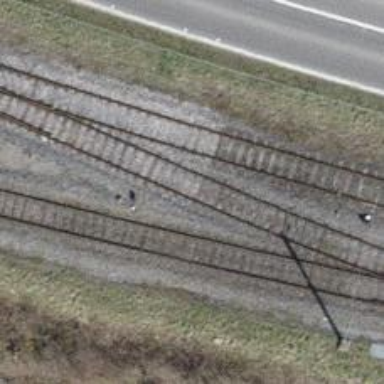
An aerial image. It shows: Single-track electrified rail service spur with contact line.